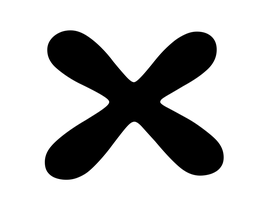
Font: Gluten_Medium